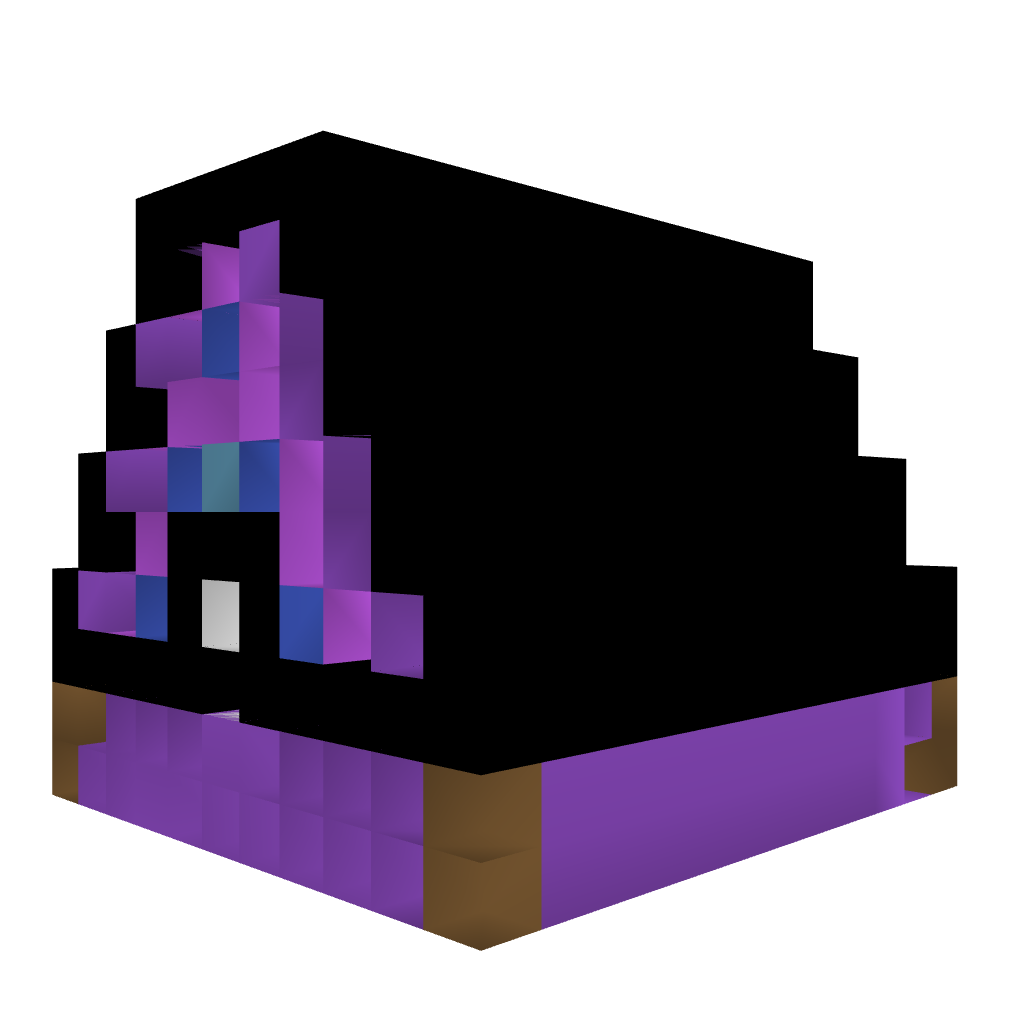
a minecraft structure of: Carnival Game #3 (Fortune Teller) bad low quality